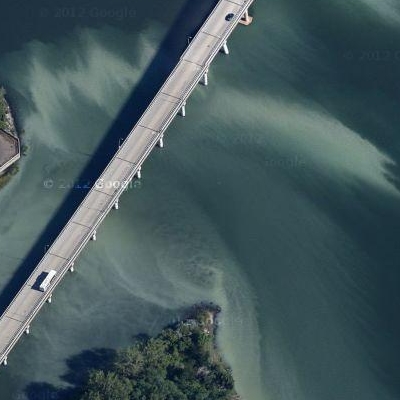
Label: dRiverLake